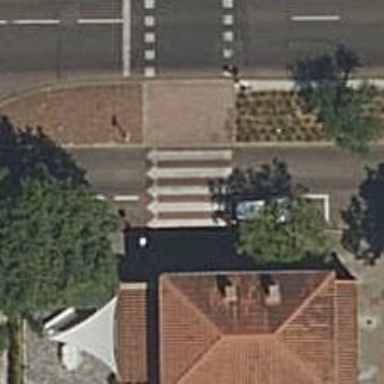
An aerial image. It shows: Traffic signals at road crossing.